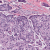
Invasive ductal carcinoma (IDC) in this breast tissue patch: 1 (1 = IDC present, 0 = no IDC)